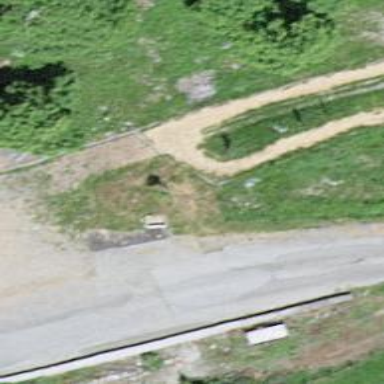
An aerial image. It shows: Footway with surface made of woodchips.